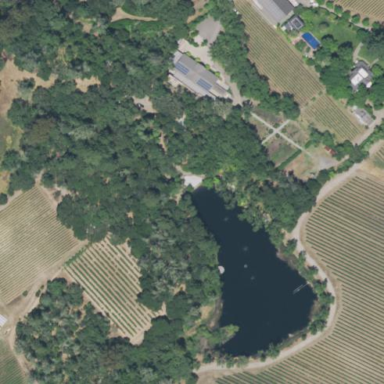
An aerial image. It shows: Vineyard growing grapes.